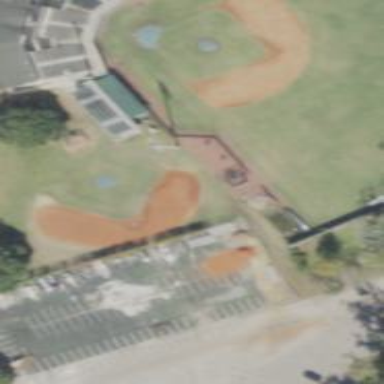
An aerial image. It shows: Baseball pitch for leisure land activities.